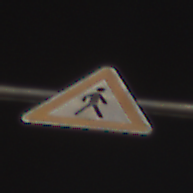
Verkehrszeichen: FussgaengerLinks
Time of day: Night
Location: Outdoor (Urban)
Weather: PartlyCloudy
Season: NotSpecified
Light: Artificial